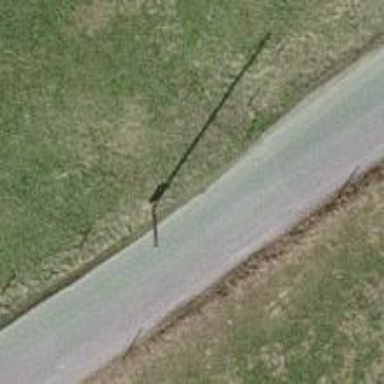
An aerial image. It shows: Power pole.